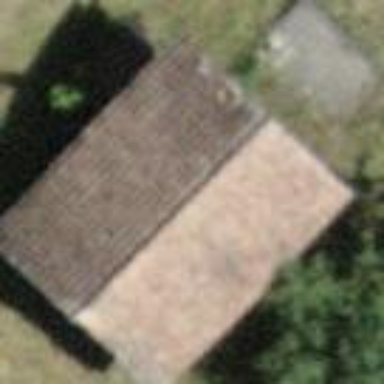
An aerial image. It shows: Barn.